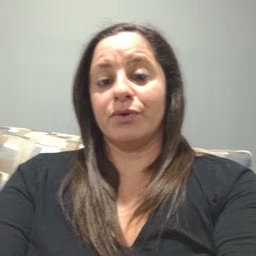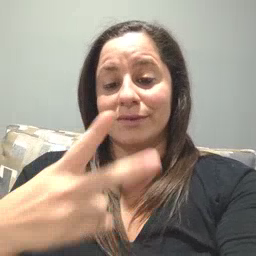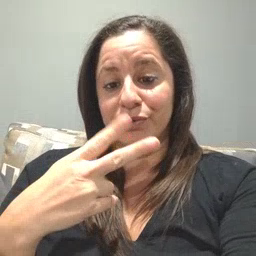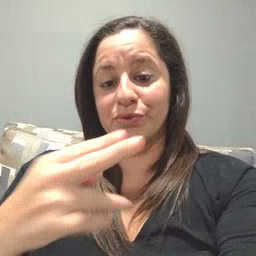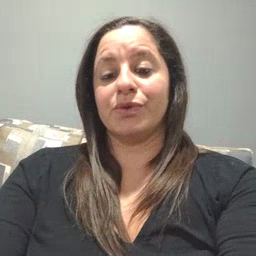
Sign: scissors